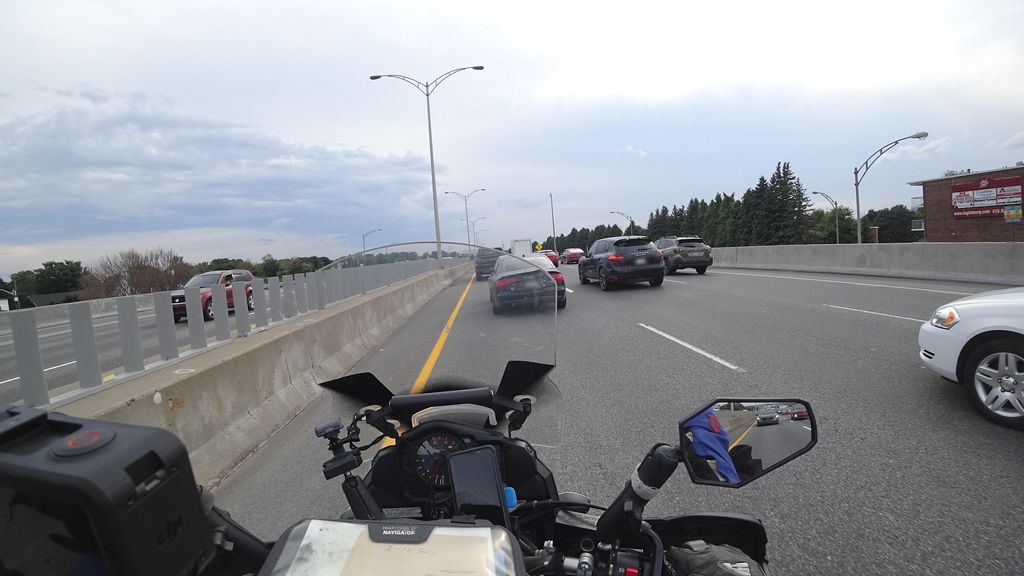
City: quebec_city